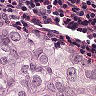
Metastatic tissue present: yes